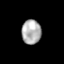
Tissue: skin
Cell type: Fibroblasts
Senescence score: 0.7267
Nuclear area (px): 461
Mean DAPI intensity: 176.989